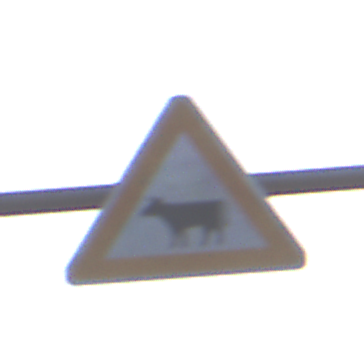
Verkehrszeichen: ViehtriebRechts
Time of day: SunriseSunset
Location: Outdoor (Urban)
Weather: Clear
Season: NotSpecified
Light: Natural